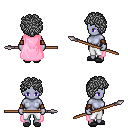
a pixel art fantasy rpg character, female body template, dark elf, purple skin, pink cape, white pants, gray curly afro hairstyle, cloth bracers, gray slippers, spear, four views (front, back, left, right), 2x2 character sprite sheet, small pixel art, hard edges, no anti-aliasing